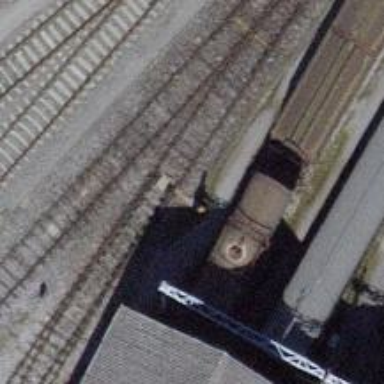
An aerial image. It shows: Railway switch.